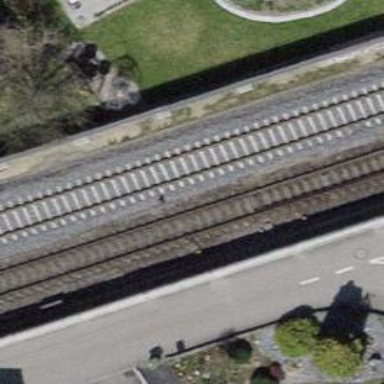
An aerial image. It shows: Railway switch.